Interaction volume radius: 5 \u00c5
Interaction volume height: 10 \u00c5
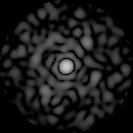
Disorder parameter: 0.8435